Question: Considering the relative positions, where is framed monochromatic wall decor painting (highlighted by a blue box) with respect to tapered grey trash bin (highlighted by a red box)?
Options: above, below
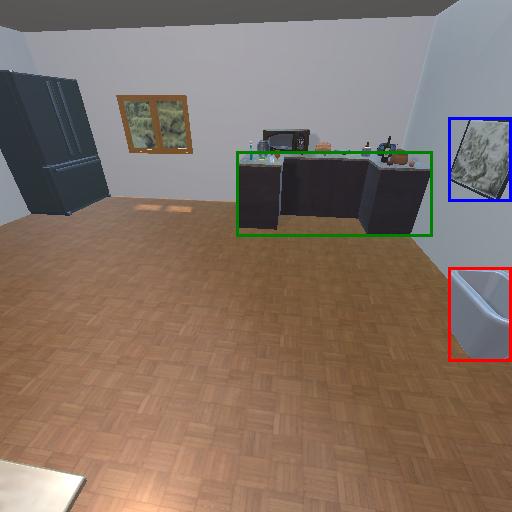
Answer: above